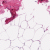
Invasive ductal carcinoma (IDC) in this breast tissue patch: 0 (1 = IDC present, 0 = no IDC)